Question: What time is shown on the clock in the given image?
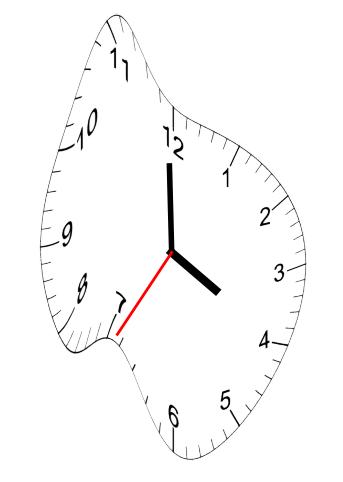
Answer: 03:59:35